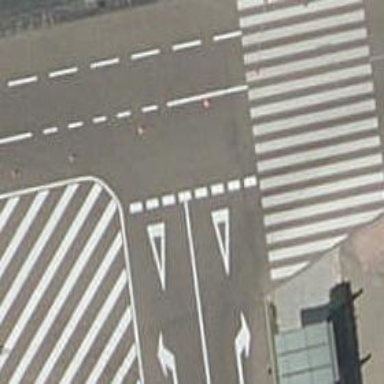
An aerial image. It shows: Road with "give way" sign.